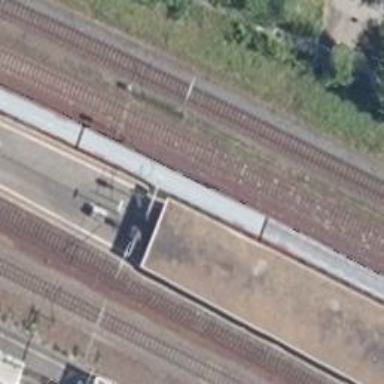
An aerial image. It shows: Platform edge at railway station.